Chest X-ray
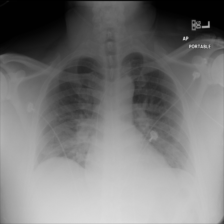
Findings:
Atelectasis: negative
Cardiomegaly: negative
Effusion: negative
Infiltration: negative
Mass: negative
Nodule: negative
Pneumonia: negative
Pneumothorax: negative
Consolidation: negative
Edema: negative
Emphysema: negative
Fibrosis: negative
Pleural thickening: negative
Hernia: negative